Question: I want to use Microsoft Query to pull out stats on incident SLA status that can normally be seen in the SLM Status window. See the pictures below for reference.
However, I am struggling with finding the proper table to get the data from. What table is available to use as a ODBC data source for getting this information?
[
<URL>
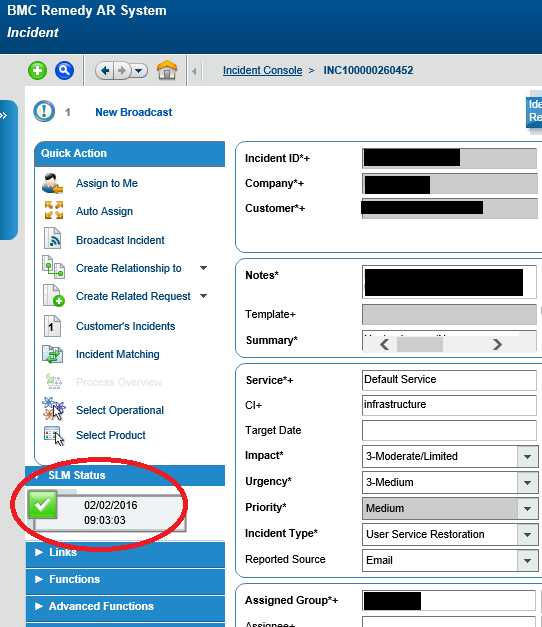
Answer: The data you are looking for is stored in the SLM:Measurement form. You'll want the following fields:
'''
SVTTitle (SVT Title) (300411500)
GoalCategoryChar (Incident Response Time) (300426800)
GoalTimeHr (Hours) (300396000)
GoalTimeMin (Min) (300451200)
GoalSchedCost (Cost Per Min) (301489500)
SVTDueDate (Due Date/Time) (300364900)
MeasurementStatus (Progress) (300365100)
ApplicationUserFriendlyID (Incident ID) (301238500)
'''
From what I can tell, the "Next Target Date:" is calculated by Remedy when the SLM dialog is opened using the active links:
SLM:IntegrationDialog:OnLoadSelectTimeBasedTab_SetNextDueDate-Incident
SLM:IntegrationDialog:OnLoadSelectTimeBasedTab_SetNextDueDate-Change
SLM:IntegrationDialog:OnLoadSelectTimeBasedTab_SetNextDueDate-Request
It isn't stored in the table.
Hope this helps!